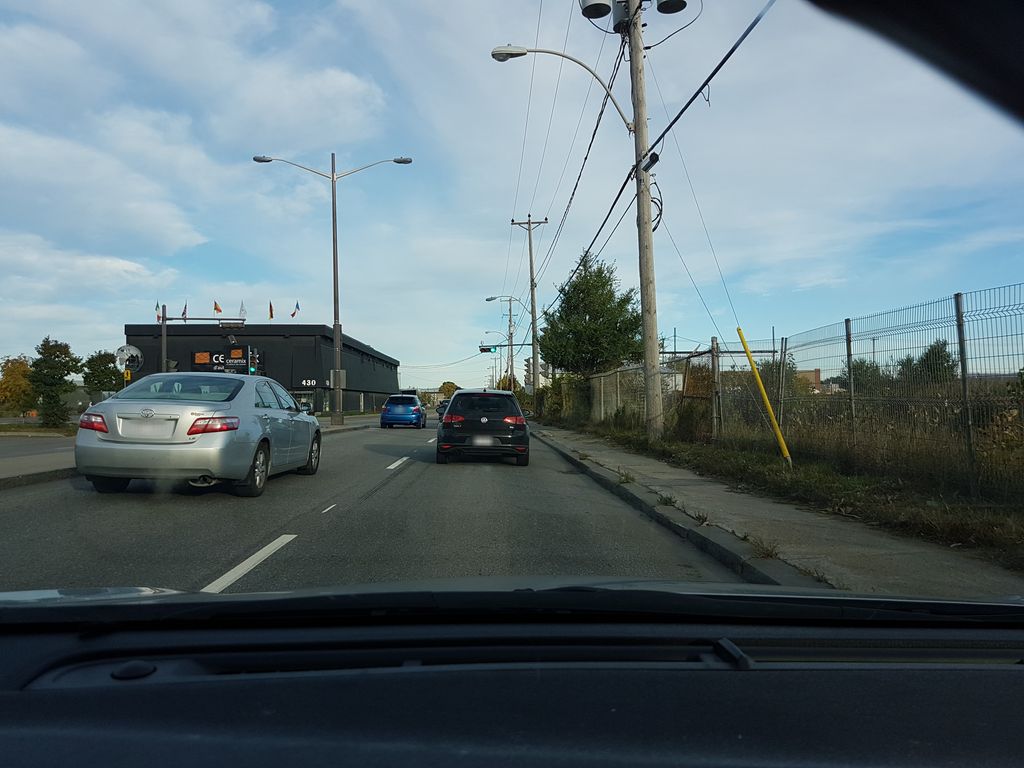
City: quebec_city